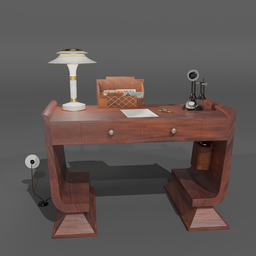
Label: furniture